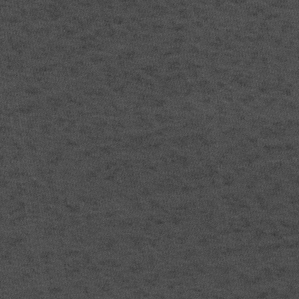
Label: frost